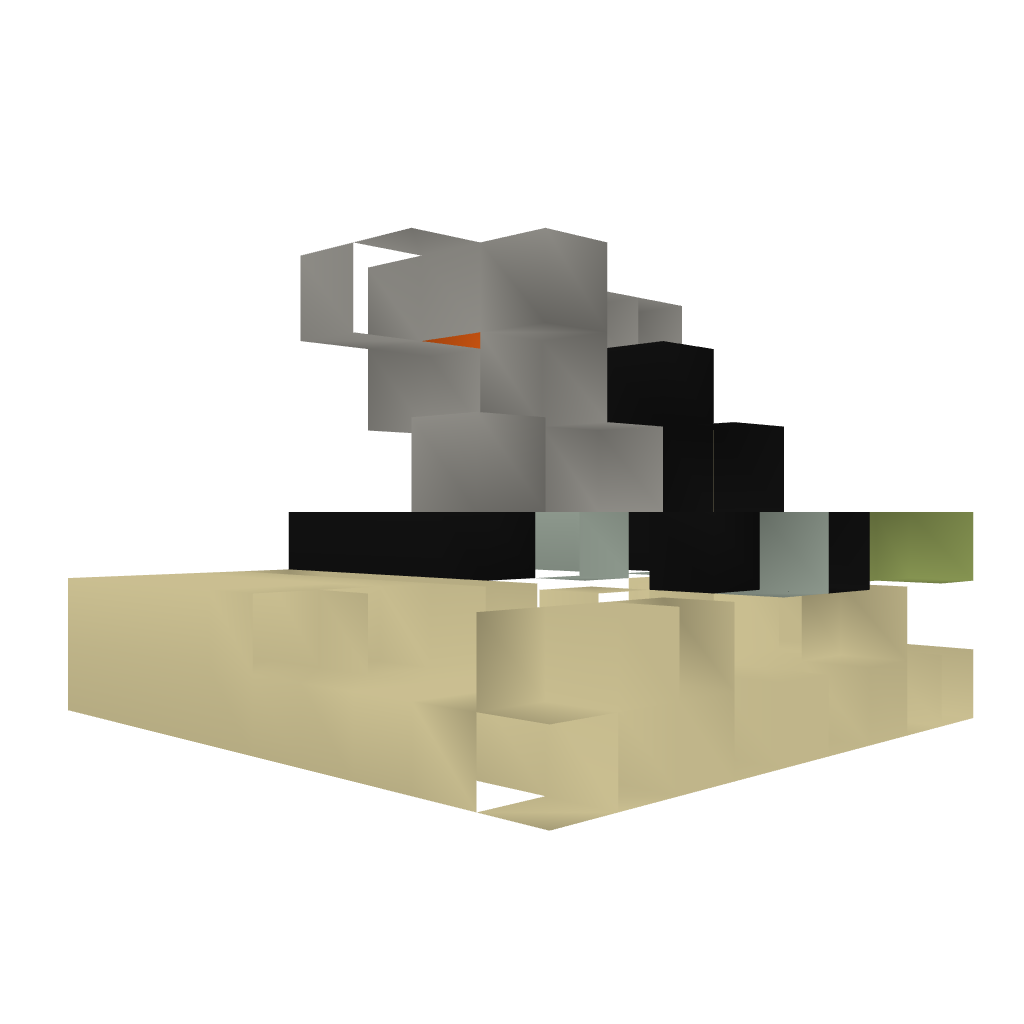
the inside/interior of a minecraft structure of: Repeater Lock 1.5